【题型】解答题　【知识点】立体几何　【难度】easy
在四棱锥 \(P-ABCD\) 中, \(PA \perp\) 平面 \(ABCD\), 底面 \(ABCD\) 是正方形, \(PA=AB=2\), 点 \(E\) 是棱 \(PC\) 上一动点.

\noindent
(1) 求证：平面 \(PAC \perp\) 平面 \(BDE\);

\noindent
(2) 当 \(E\) 为 \(PC\) 中点时, 求点 \(A\) 到平面 \(BDE\) 的距离.
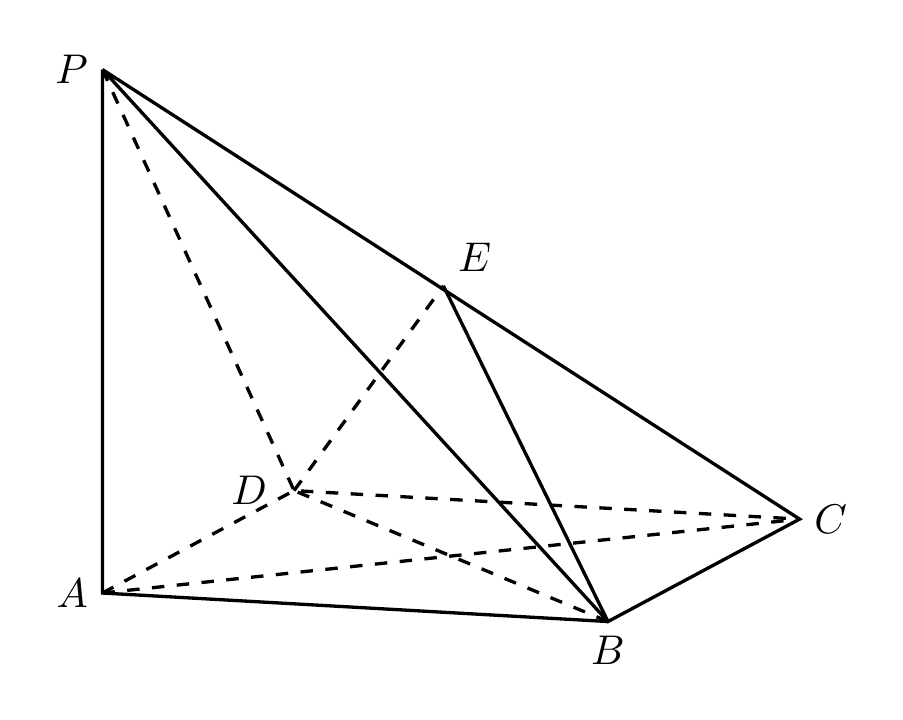
【解答】
\noindent
【详解】（1）证明：因为 \(ABCD\) 是正方形,

\noindent
所以 \(BD \perp AC\),

\noindent
又因为 \(PA \perp\) 平面 \(ABCD\), \(BD \subset\) 平面 \(ABCD\),

\noindent
所以 \(PA \perp BD\),

\noindent
\(AC \cap PA = A\), \(AC, PA \subset\) 平面 \(PAC\),

\noindent
所以 \(BD \perp\) 平面 \(PAC\),

\noindent
又因为 \(BD \subset\) 平面 \(BDE\),

\noindent
所以平面 \(PAC \perp\) 平面 \(BDE\);

\noindent
（2）解：以 \(D\) 为原点, 建立如图所示的空间坐标系：

\noindent
因为 \(PA=AB=2\), \(E\) 为 \(PC\) 中点,

\noindent
所以 \(A(0,0,0)\), \(B(2,0,0)\), \(D(0,2,0)\), \(C(2,2,0)\), \(P(0,0,2)\), \(E(1,1,1)\),

\noindent
所以 \(\overrightarrow{BD}=(-2,2,0)\), \(\overrightarrow{BE}=(-1,1,1)\), \(\overrightarrow{AB}=(2,0,0)\),

\noindent
设平面 \(BDE\) 的法向量为 \(\vec{n}=(x,y,z)\),

\noindent
则
\[
\begin{cases}
\vec{n} \cdot \overrightarrow{BD} = -2x + 2y = 0, \\
\vec{n} \cdot \overrightarrow{BE} = -x + y + z = 0.
\end{cases}
\]
\noindent
取 \(y=1\),

\noindent
\(\vec{n}=(1,1,0)\),

\noindent
设点 \(A\) 到平面 \(BDE\) 的距离为 \(d\),

\noindent
则
\[
d = |\overrightarrow{AB}| \cdot |\cos \langle \overrightarrow{AB}, \vec{n} \rangle| = |\overrightarrow{AB}| \cdot \frac{|\overrightarrow{AB} \cdot \vec{n}|}{|\overrightarrow{AB}| \cdot |\vec{n}|} = \frac{|\overrightarrow{AB} \cdot \vec{n}|}{|\vec{n}|} = \frac{2}{\sqrt{2}} = \sqrt{2}.
\]
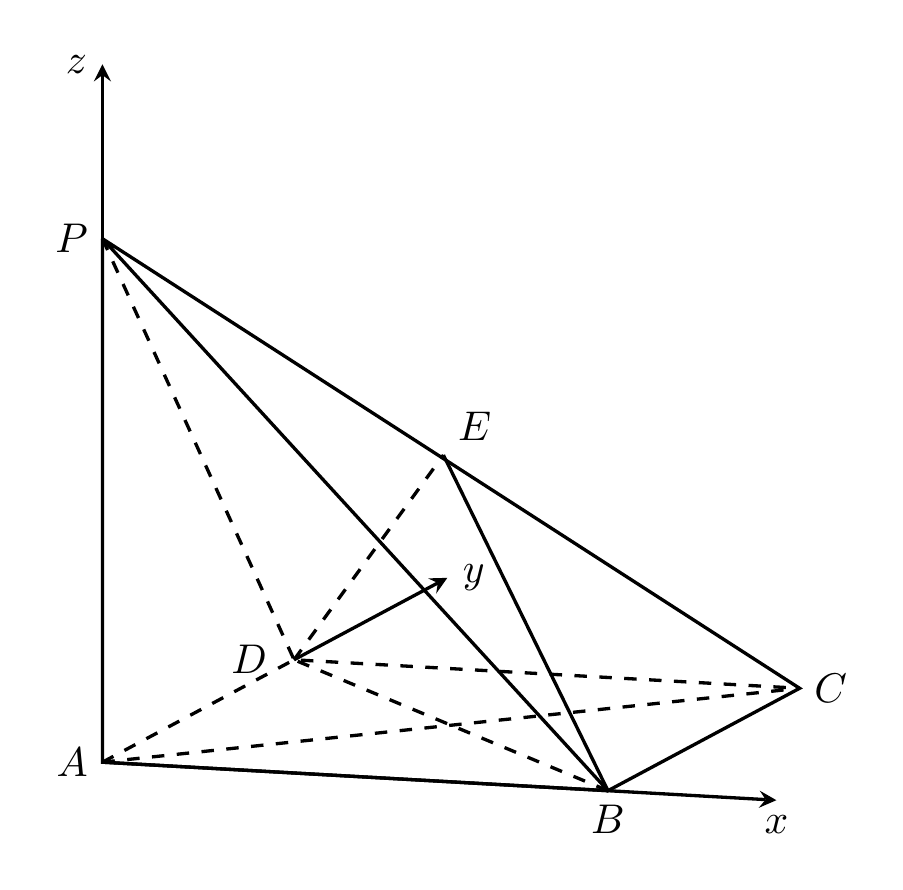